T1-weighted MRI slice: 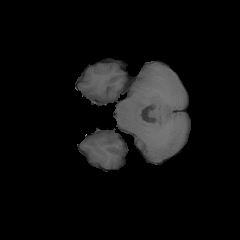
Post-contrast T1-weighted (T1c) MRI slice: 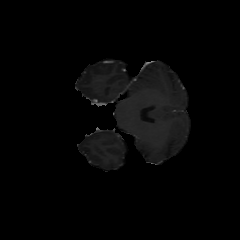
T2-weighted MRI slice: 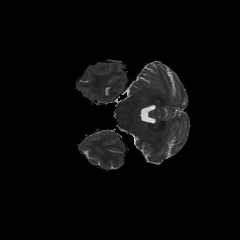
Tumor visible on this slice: no